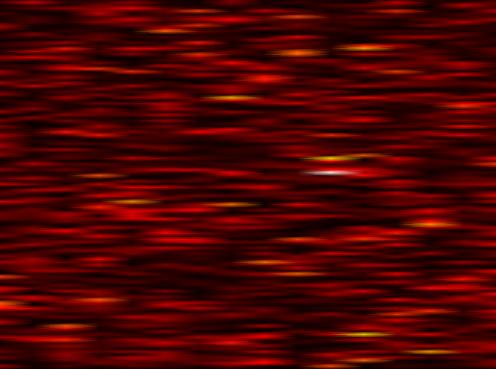
Label: WOLA